Question: We have a problem in swift when parsing JSON. If you look at example image, you will see our problem. We get string from json. When we assign to dictionary2, we get exception:
> "Could not cast value of type '__NSArrayM' (0x10652de00) to 'NSDictionary' (0x10652e2d8)."
How can we parse this? We can't update swift into latest version.
'''
let urlJsonToken2 = "https://jsonservices.mywebsite.com/api/en/News"
let myURL2 = NSURL(string: urlJsonToken2)
let request2 = NSMutableURLRequest(url: myURL2 as! URL)
request2.httpMethod = "GET"
request2.addValue("Bearer "+token!, forHTTPHeaderField: "Authorization")
request2.setValue("application/x-www-form-urlencoded", forHTTPHeaderField: "content-type")
request2.setValue("application/json", forHTTPHeaderField: "Accept")
let task2 = URLSession.shared.dataTask(with: request2 as URLRequest) {(data2, response2, error2) -> Void in
if let unwrappedData2 = data2 {
do {
let requestReply = NSString(data: data2!, encoding: String.Encoding.ascii.rawValue)
let tokenDictionary2:NSDictionary = try JSONSerialization.jsonObject(with: unwrappedData2, options: JSONSerialization.ReadingOptions.mutableContainers) as! NSDictionary
let Name = tokenDictionary2["Name"] as? String
}
catch {}
}
}
task2.resume()
'''

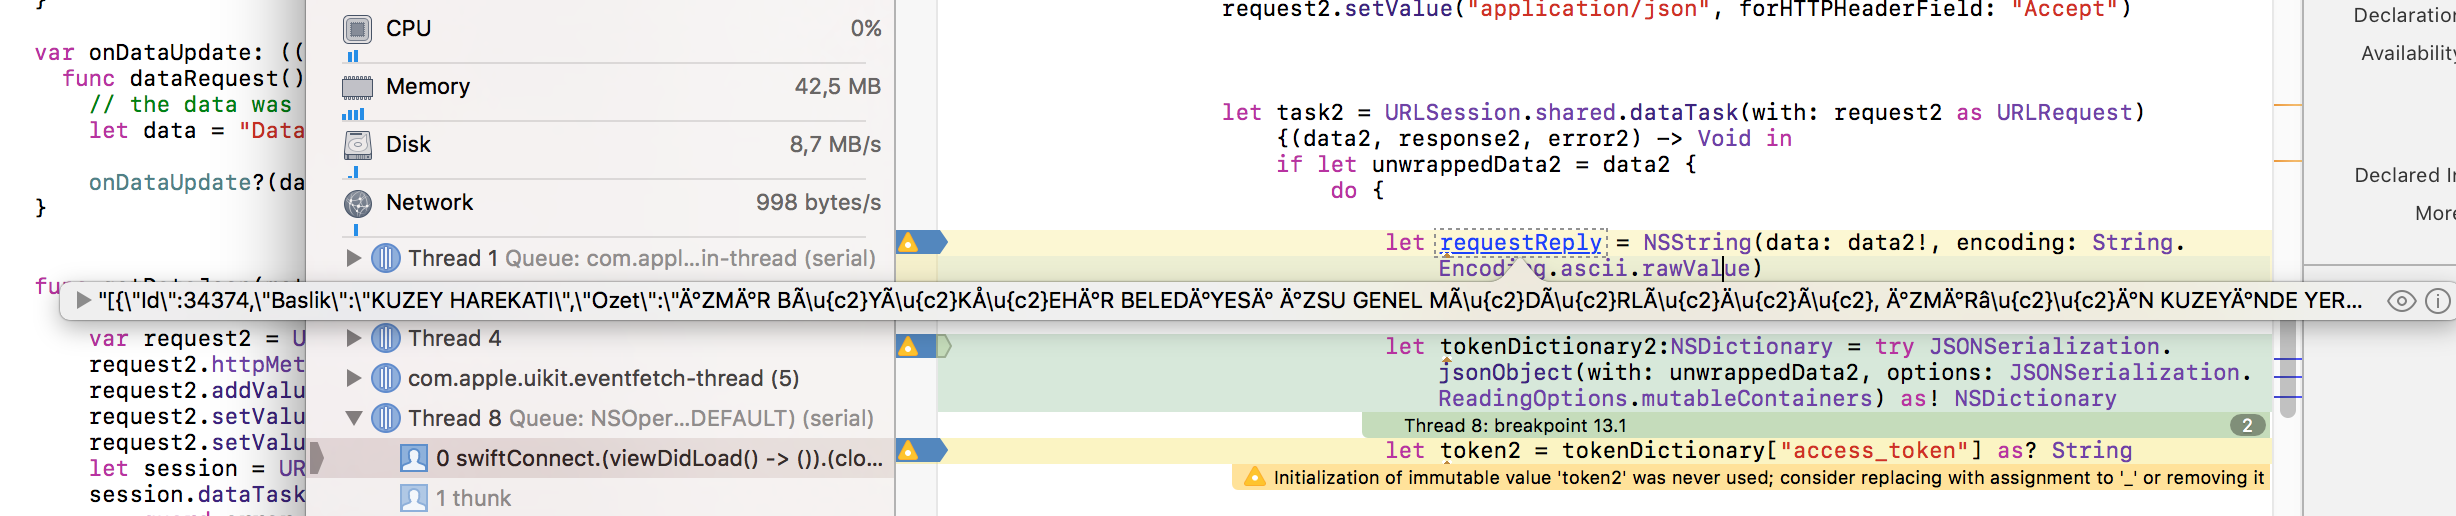
Answer: The error tells you that you are trying to parse an array as a dictionary.
'''
let task2 = URLSession.shared.dataTask(with: request2 as URLRequest) {(data2, response2, error2) -> Void in
if let unwrappedData2 = data2 {
do {
guard let records = try? JSONSerialization.jsonObject(with: unwrappedData2, options: .mutableContainers) as? [[String: Any]] else {
print("[DEBUG] - Unable to parse JSON as array")
return
}
let firstRecord = records.first
print(records.count, firstRecord)
} catch {}
}
}
'''
When using Swift, you should avoid using NS classes unless you really have to. Swift has it's own bridged types. NSDictionary = Dictionary, NSArray = Array